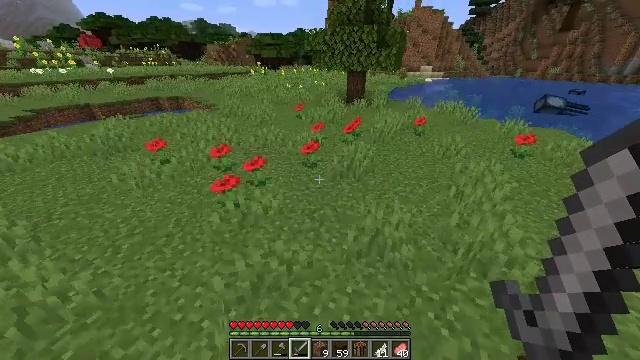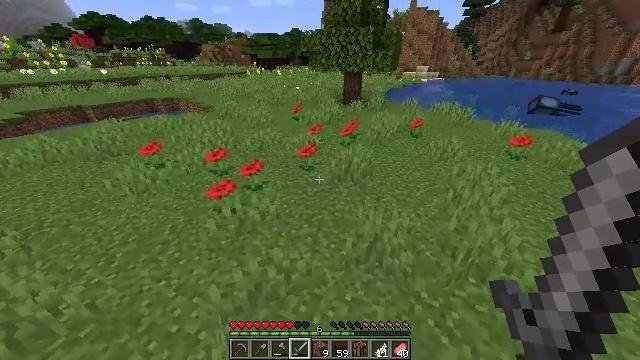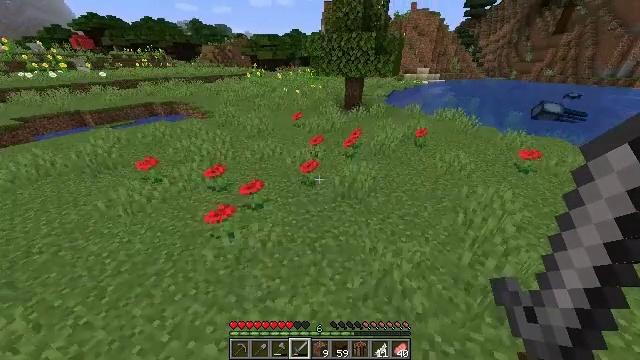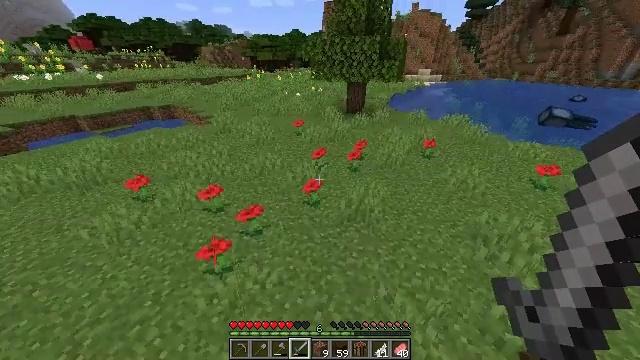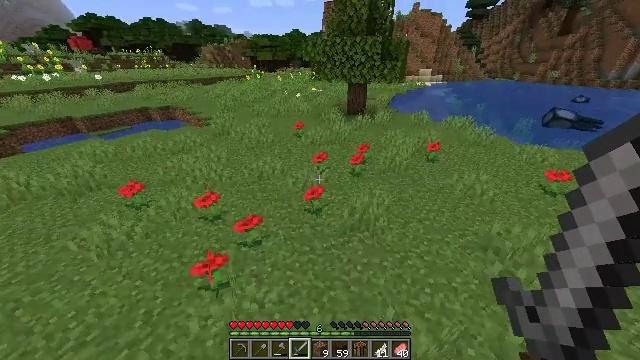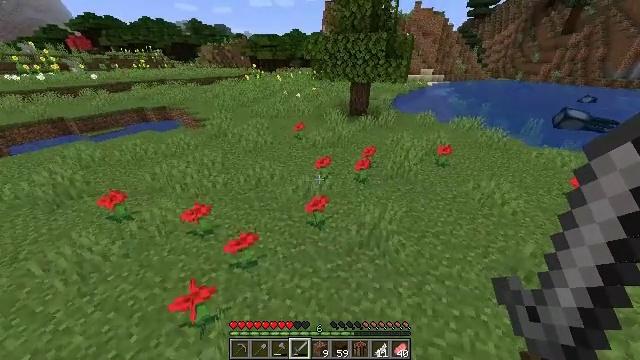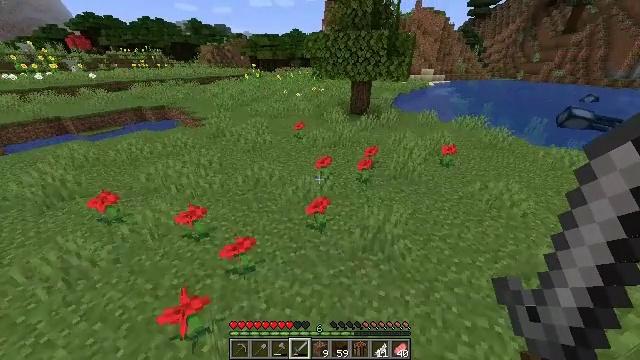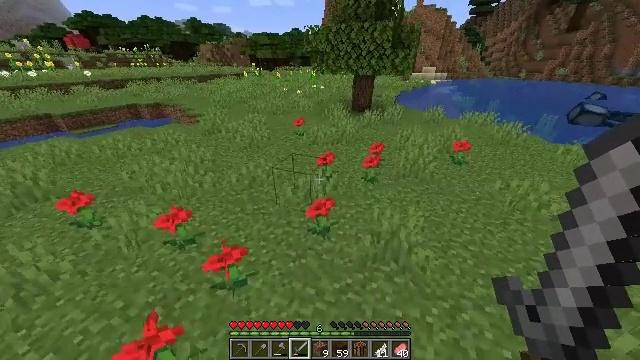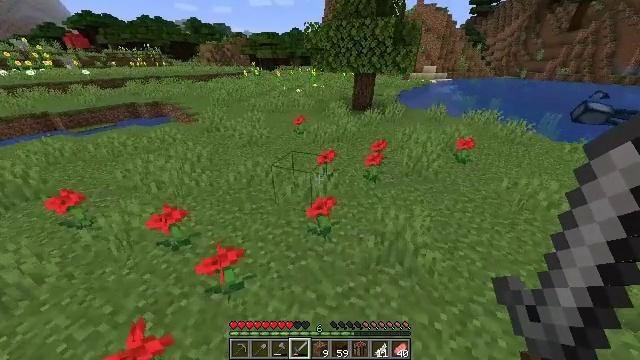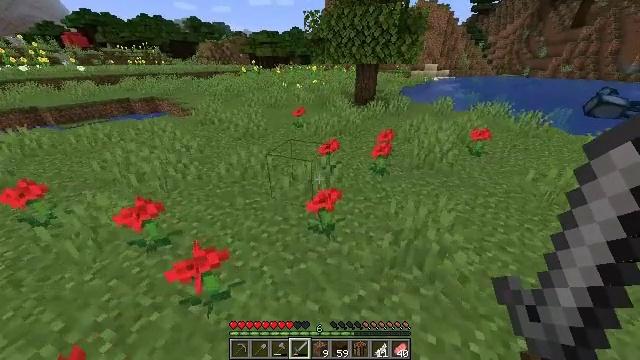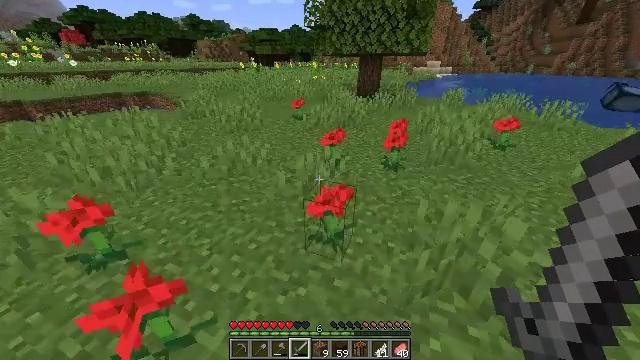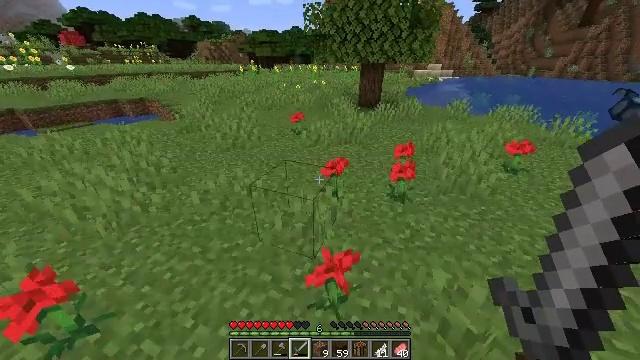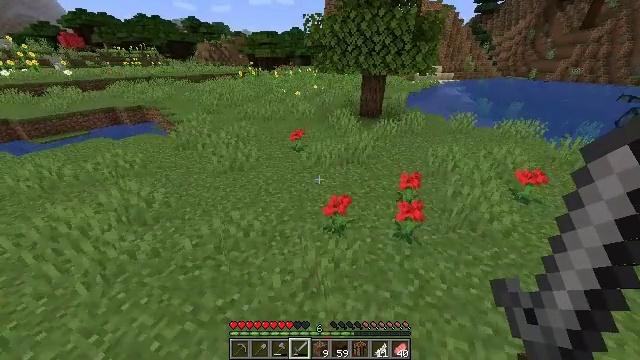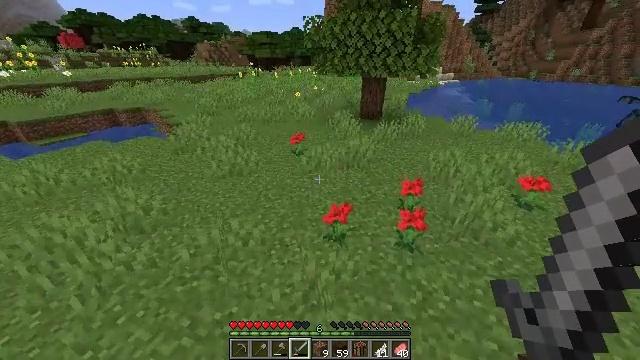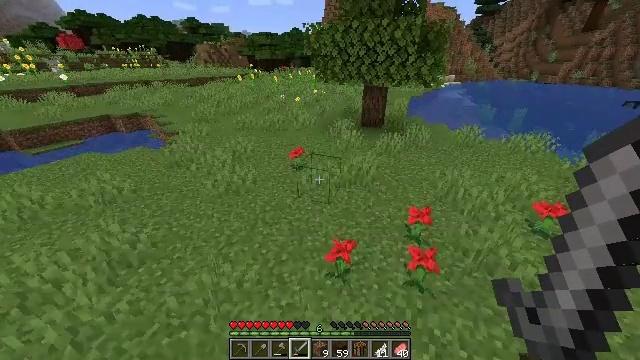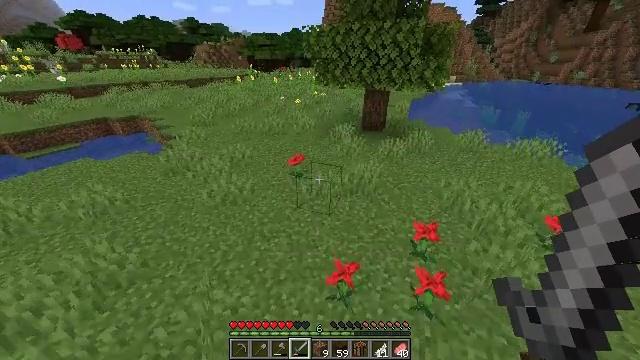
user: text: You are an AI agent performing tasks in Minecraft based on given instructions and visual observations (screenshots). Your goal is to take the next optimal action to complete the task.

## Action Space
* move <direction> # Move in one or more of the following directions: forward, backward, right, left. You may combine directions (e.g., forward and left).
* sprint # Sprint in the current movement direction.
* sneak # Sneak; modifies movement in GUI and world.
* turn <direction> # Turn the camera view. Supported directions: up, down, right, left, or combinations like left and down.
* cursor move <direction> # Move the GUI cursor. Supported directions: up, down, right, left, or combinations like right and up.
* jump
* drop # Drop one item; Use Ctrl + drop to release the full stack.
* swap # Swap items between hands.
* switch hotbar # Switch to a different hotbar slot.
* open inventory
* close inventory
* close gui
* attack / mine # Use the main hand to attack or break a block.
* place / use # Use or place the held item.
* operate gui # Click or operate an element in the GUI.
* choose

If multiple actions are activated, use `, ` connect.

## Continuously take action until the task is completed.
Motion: motion action
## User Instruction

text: Retrieve sunflower in your inventory.
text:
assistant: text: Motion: move forward, sprint, jump
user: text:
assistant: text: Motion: move forward, sprint, jump
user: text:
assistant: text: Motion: move forward, sprint, jump
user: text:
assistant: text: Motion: move forward, sprint, jump
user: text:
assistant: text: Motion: move forward, sprint, jump
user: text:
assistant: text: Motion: move forward, sprint, jump
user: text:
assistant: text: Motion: move forward, sprint, jump
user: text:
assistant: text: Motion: move forward, sprint, jump
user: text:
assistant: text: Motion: move forward, sprint, jump
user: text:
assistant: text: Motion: move forward, sprint, jump
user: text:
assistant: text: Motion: move forward, sprint, jump
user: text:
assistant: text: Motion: move forward, sprint, jump
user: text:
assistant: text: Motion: move forward, sprint, jump
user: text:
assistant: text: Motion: move forward, sprint, jump
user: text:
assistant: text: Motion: move forward, sprint, jump
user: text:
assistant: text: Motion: move forward, sprint, jump
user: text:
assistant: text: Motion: move forward, sprint, jump
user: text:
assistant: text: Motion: move forward, sprint, jump
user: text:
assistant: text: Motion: move forward, sprint, jump
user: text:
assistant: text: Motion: move forward, sprint, jump
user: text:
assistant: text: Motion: move forward, sprint, jump
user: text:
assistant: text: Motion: move forward, sprint, jump
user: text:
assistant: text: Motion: move forward, sprint, jump
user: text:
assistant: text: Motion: move forward, sprint, jump
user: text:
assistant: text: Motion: move forward, sprint, jump
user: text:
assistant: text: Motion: move forward, sprint, jump
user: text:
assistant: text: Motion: move forward, sprint, jump
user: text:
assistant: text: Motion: move forward, sprint, jump
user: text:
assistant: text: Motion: move forward, sprint, jump
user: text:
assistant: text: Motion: move forward, sprint, jump